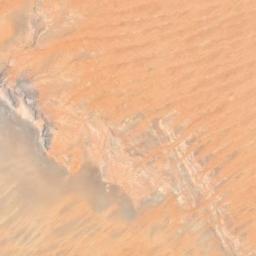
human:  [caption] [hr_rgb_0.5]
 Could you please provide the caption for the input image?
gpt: Nothing else can be seen in this desert .

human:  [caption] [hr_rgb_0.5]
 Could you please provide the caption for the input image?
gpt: The yellow desert is next to the bare land .

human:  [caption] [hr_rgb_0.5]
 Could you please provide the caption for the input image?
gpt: The desert has yellow sand, Some sand ripples and small hills .

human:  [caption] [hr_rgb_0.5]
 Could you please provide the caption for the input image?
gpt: The light yellow desert with wavy stripes covers the brown bare land .

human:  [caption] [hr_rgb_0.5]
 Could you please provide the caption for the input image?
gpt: A yellow desert covered with sand and some bare land .